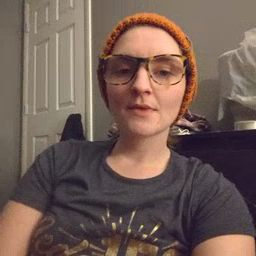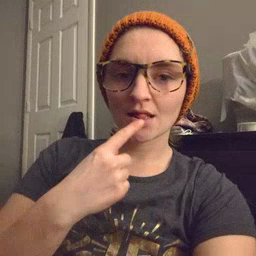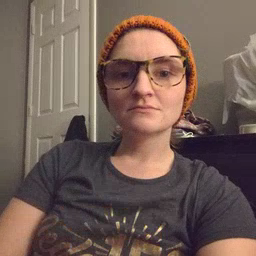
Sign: tongue